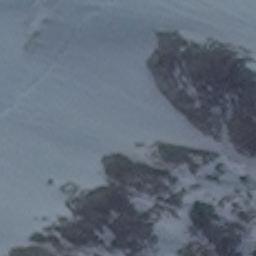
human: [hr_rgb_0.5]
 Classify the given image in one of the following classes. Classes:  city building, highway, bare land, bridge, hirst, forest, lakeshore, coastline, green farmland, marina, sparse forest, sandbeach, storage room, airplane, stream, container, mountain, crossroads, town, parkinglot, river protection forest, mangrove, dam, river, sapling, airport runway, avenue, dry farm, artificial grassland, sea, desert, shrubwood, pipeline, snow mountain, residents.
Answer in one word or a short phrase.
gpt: snow mountain